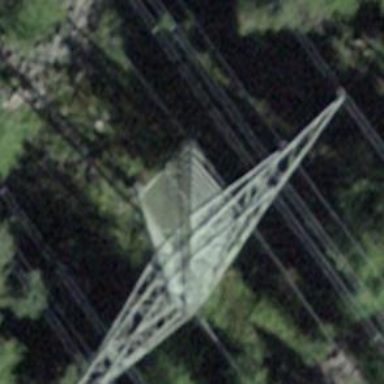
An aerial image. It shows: Power tower.